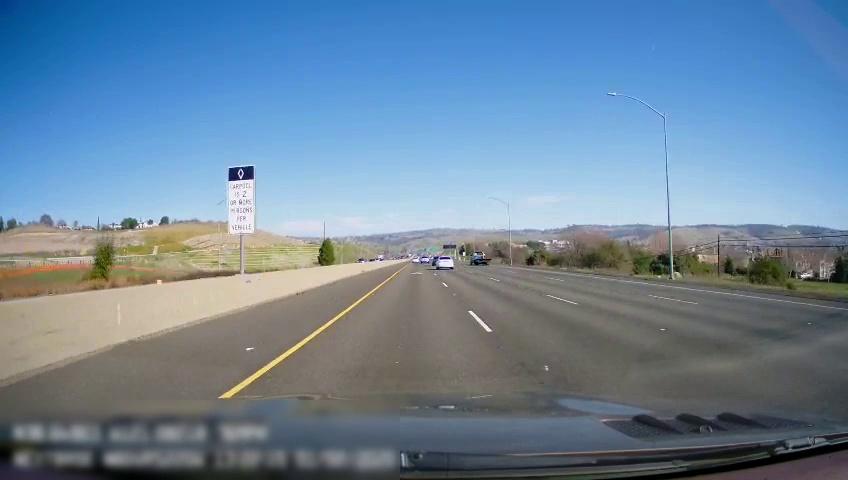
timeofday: Day
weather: Sunny
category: Drivable Space
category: Vehicles | Car
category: Vehicles | Other LV
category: Lanes | Current Lane
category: Lanes | Current Lane
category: Lanes | Alternate Lane
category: Lanes | Alternate Lane
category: Lanes | Alternate Lane